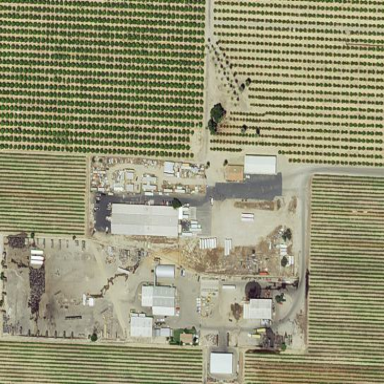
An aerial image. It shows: Vineyard.